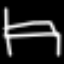
Label: bed